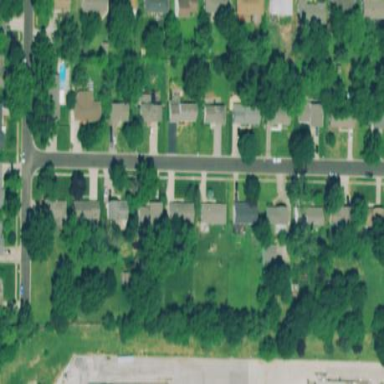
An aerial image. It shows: Residential area consisting of single-family homes.